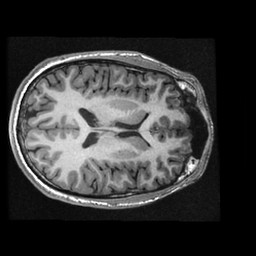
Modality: T1w
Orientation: axial
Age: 23
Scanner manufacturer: ge
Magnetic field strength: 3 T
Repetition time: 0.008252 s
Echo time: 0.003108 s